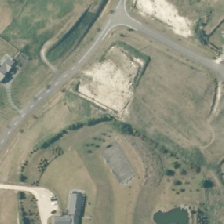
Land cover: urban_build_up